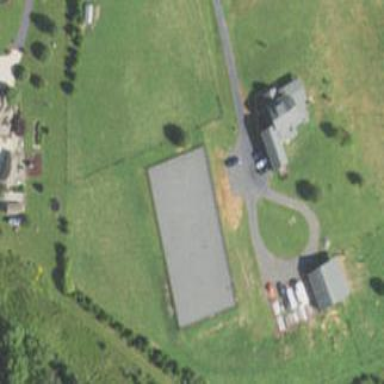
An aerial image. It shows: Equestrian pitch used for leisure and sports activities.